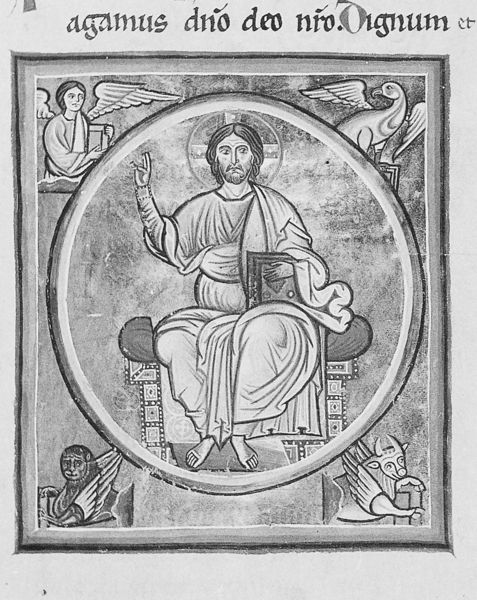
Titel: Sakramentar
Institution: Clermont-Ferrand, Bibliothèque Municipale
Schlagwörter: malerei, sehen, kreis, engel, gans, thron, buch, druck, heiligenschein, christus, jesus, christlich, fabelwesen, segen, löwe, stier, gruß, sohn, symbole, mandorla, thronend, evangelisten, gottes, weltenherrschet